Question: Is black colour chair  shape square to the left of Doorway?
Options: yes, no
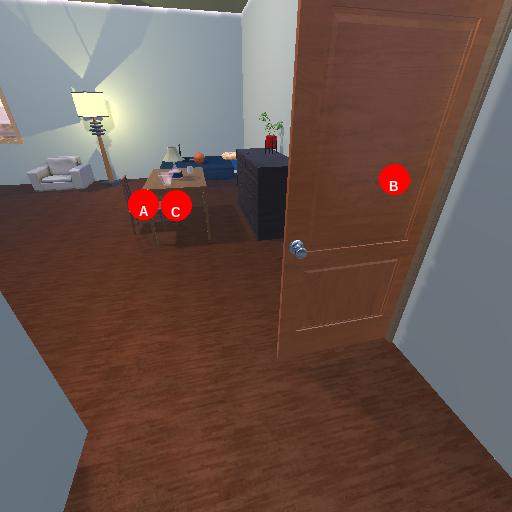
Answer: yes